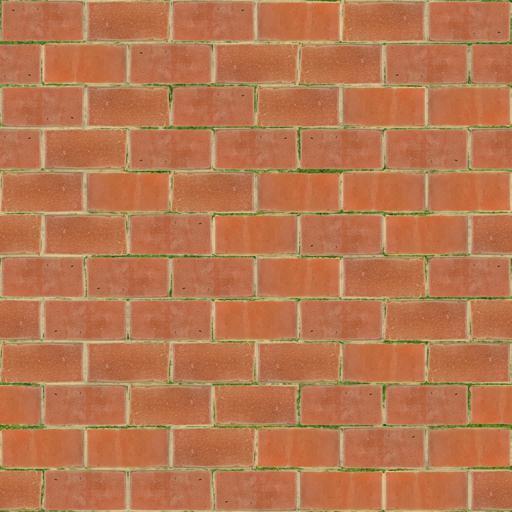
Tags: brick bricks orange stone wall